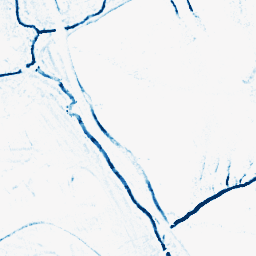
Category: morphological
Decomposition family: morphological_square
Decomposition parameters: operation: closing
size: 5
Upsampling method: cubic_mitchell
Upsampling parameters: scale: 4
Upsampling scale: 4